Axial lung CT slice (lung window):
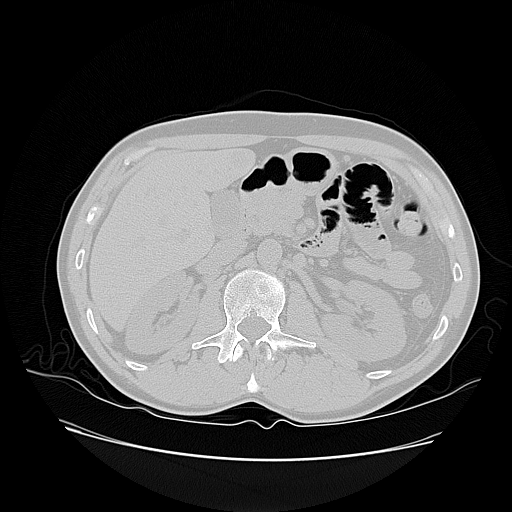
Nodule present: no